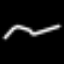
Label: squiggle